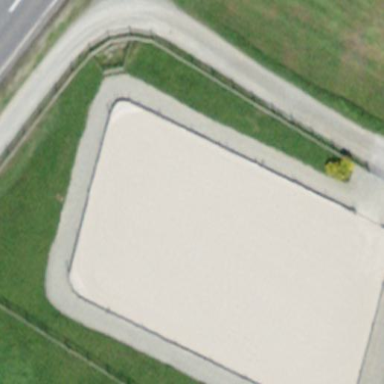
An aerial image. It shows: Equestrian pitch with sand surface.